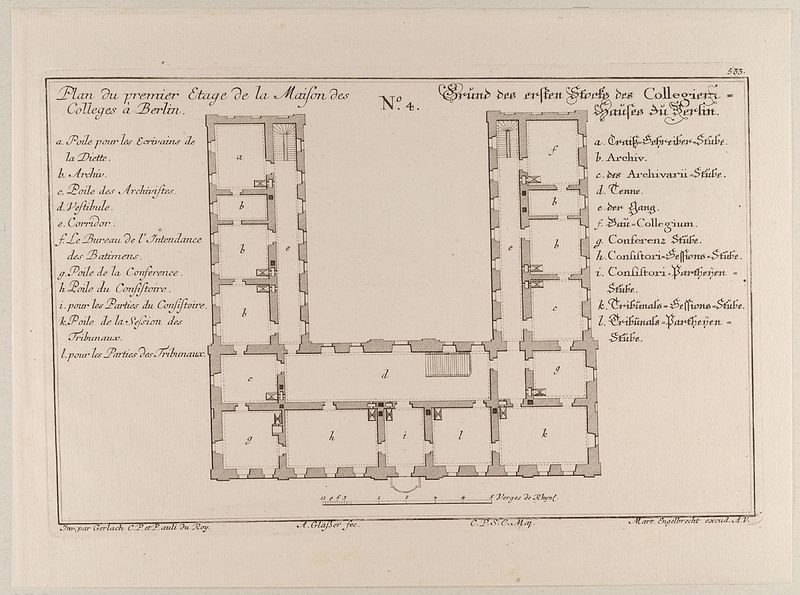
Titel: Grundriss des Königlichen Collegienhauses in Berlin (Erste Etage)
Künstler: Martin Engelbrecht
Standort: Hamburg
Institution: Museum für Kunst und Gewerbe Hamburg
Schlagwörter: schwarz, weiss, zeichnung, gebäude, haus, architektur, barock, schrift, papier, grafik, graphik, französisch, treppe, wohnung, fotografie, photographie, wohnhaus, berlin, buch, stockwerk, druckgraphik, druckgrafik, radierung, text, buchstaben, flur, räume, entwurf, plan, grundriss, etage, bauplan, lageplan, gebäudeplan, lage, wasserzeichen, eintrag, historische, reproduktionen, i, g, b, n, a, l, h, c, barockzeit, barockzeitalter, druckerzeugnisse, architekturdarstellungen, örtlichkeit, straße, stätte, gebäudes, ornamentstich, vorlageblätter, collegienhaus berlin, gebäudepla